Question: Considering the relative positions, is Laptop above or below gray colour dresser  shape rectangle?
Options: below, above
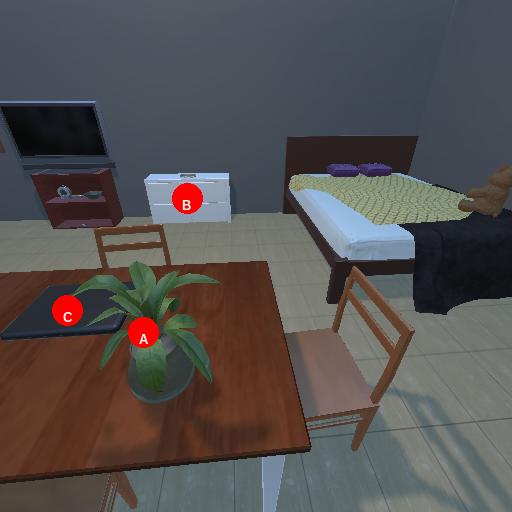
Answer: below